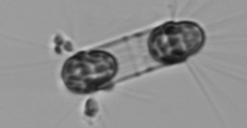
Label: Corethron_hystrix